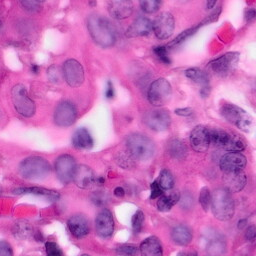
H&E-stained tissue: Pancreatic